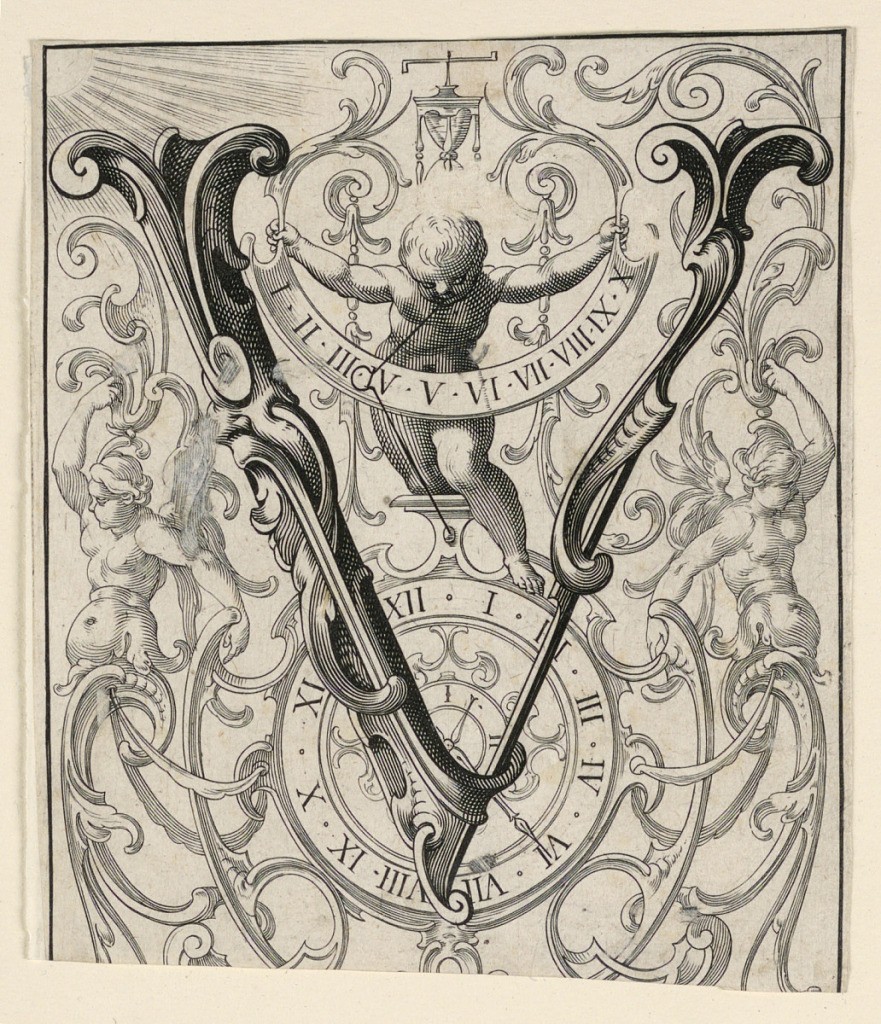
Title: Panel with the Letter "V" from the "Newes ABC Büechlein"
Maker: Lukas Kilian, German, 1579 – 1637
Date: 1627
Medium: Engraving on off-white laid paper
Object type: Print
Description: Referring to a watchmaker ("uhrmacher"). An hourglass, sun dial, and clock are shown. Bottom part of panel is missing.